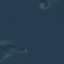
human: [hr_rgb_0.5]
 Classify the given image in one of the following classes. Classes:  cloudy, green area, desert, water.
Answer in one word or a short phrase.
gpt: water